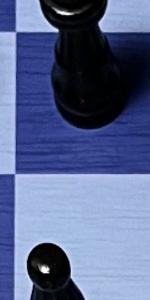
Label: Empty